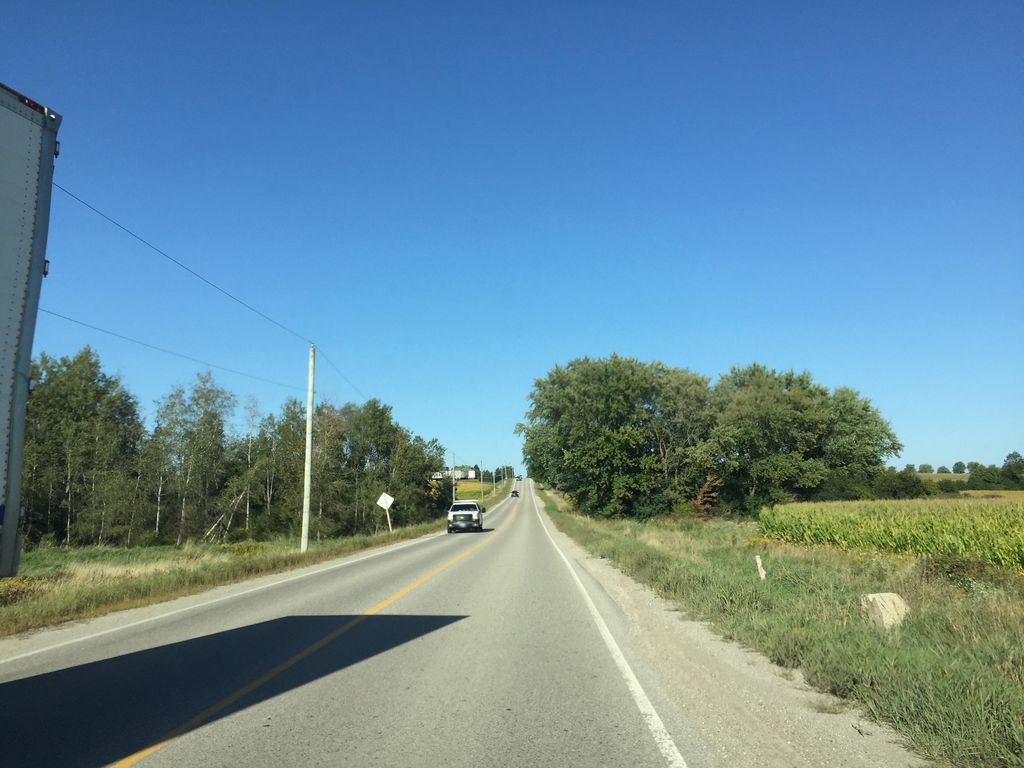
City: kitchener-waterloo